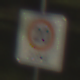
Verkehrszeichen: BeginnZone20
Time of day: MorningAfternoon
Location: Outdoor (Nature)
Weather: Clear
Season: NotSpecified
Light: Natural